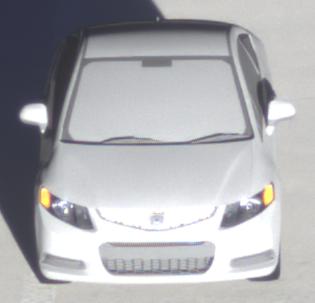
Make: Honda
Model: Civic Limousine 1.8
Detailed model: Civic (IX) Limousine
Model produced from: 2014/05
Model produced until: 2017/06
Doors: 4
Color: gray
Road condition: dry road
Daytime: sunrise or sunset
Contrast: high contrast